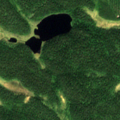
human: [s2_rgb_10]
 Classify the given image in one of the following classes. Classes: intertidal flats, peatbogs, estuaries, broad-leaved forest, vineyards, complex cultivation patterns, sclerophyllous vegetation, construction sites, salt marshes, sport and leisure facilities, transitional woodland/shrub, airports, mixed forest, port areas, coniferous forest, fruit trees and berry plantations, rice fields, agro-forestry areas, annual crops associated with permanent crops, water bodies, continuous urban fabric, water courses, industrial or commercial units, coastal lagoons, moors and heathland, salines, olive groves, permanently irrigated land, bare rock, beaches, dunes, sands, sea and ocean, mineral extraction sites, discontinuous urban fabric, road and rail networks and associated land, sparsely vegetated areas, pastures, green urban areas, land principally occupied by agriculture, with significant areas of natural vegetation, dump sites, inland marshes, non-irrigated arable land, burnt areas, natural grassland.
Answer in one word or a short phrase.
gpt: coniferous forest